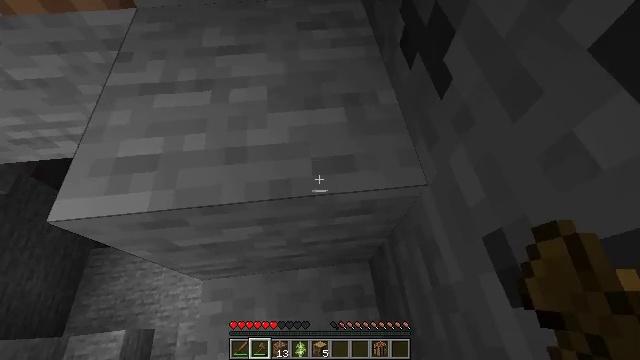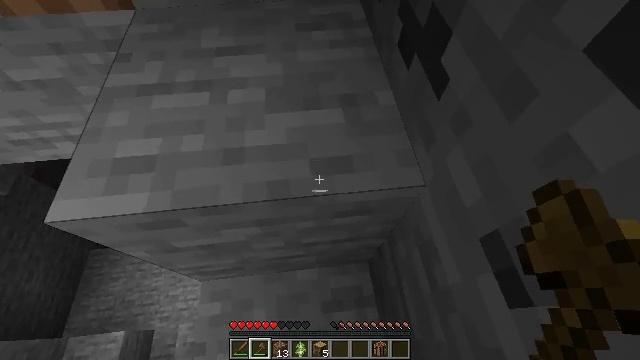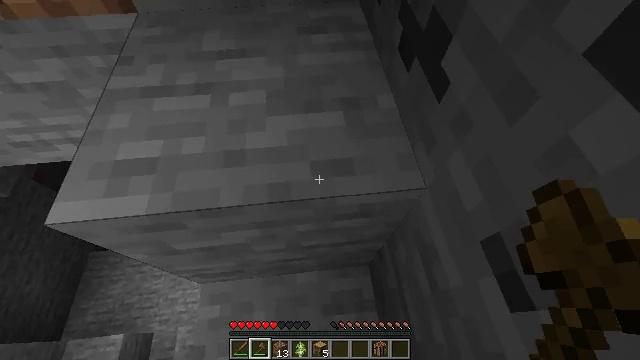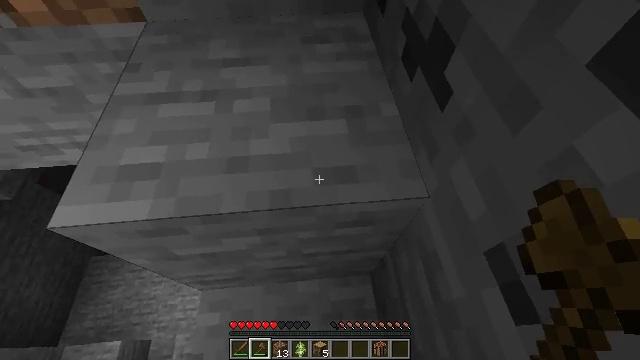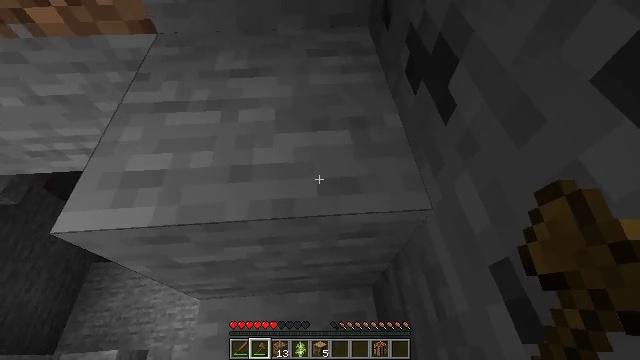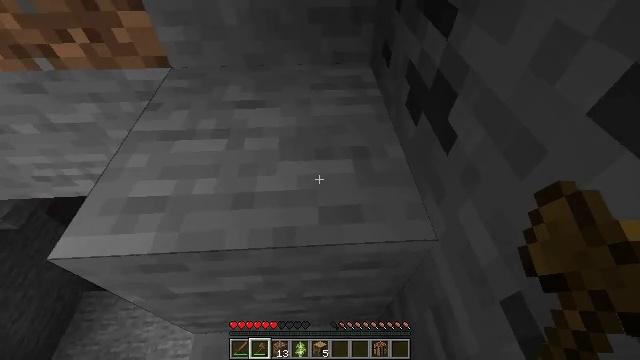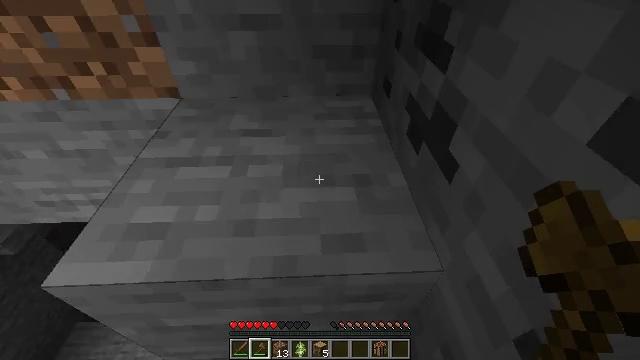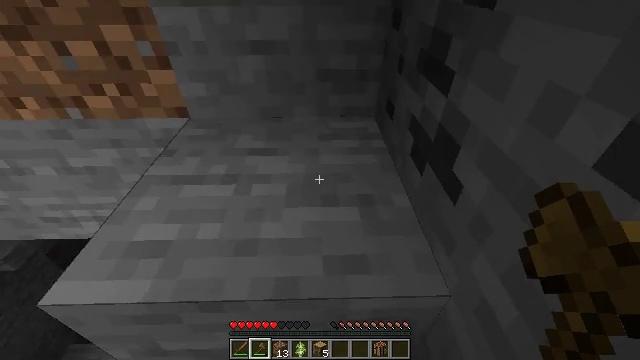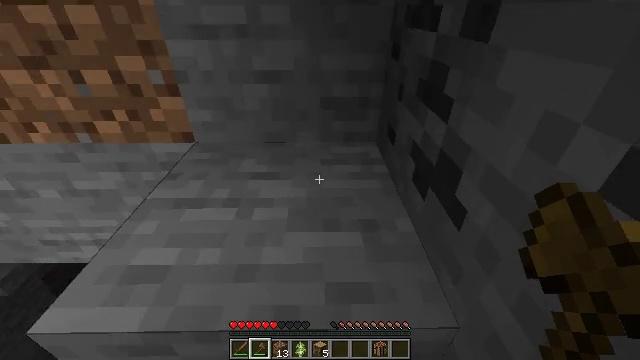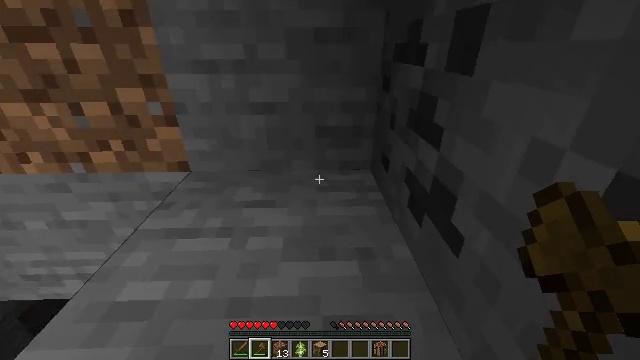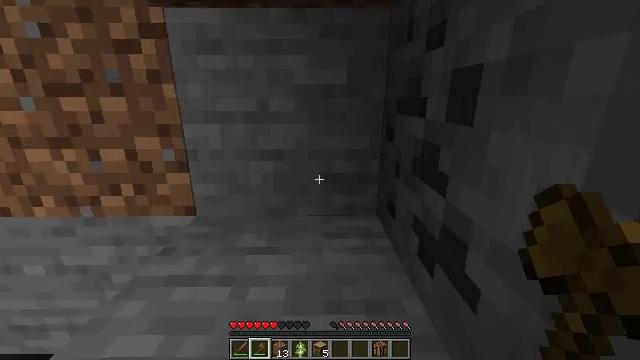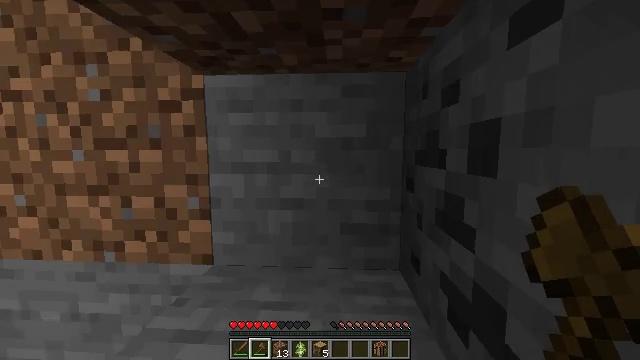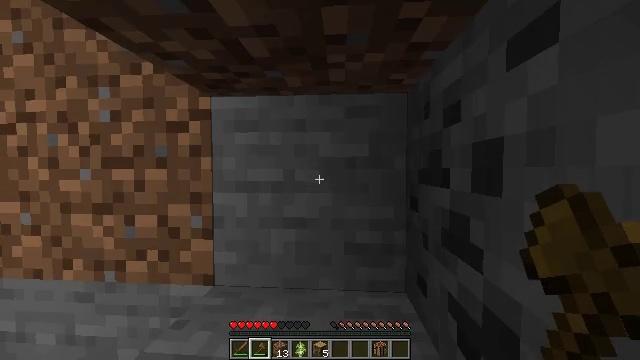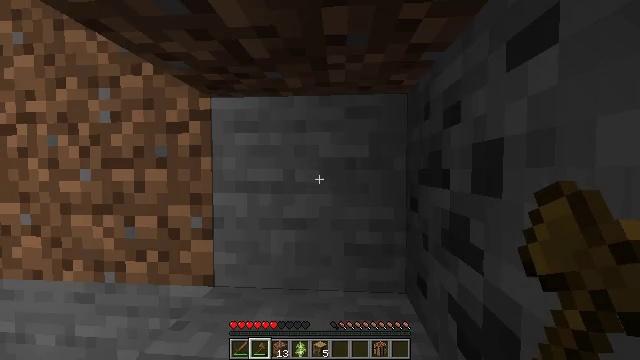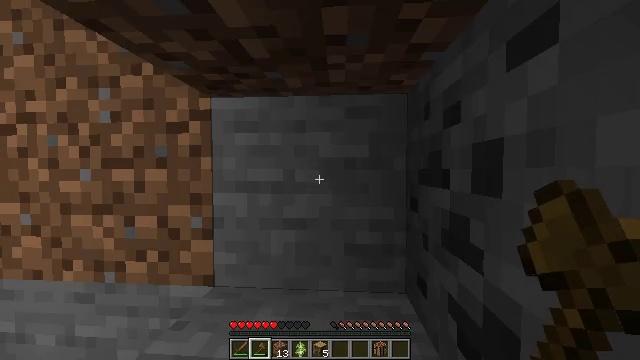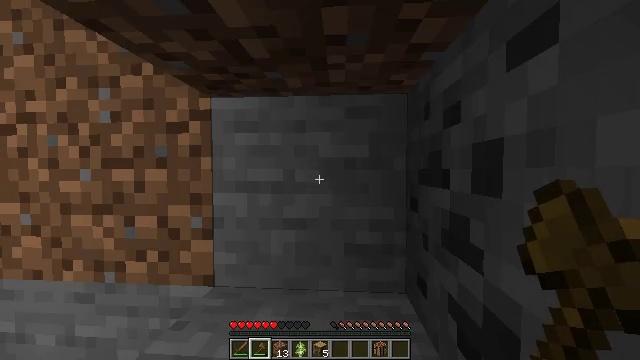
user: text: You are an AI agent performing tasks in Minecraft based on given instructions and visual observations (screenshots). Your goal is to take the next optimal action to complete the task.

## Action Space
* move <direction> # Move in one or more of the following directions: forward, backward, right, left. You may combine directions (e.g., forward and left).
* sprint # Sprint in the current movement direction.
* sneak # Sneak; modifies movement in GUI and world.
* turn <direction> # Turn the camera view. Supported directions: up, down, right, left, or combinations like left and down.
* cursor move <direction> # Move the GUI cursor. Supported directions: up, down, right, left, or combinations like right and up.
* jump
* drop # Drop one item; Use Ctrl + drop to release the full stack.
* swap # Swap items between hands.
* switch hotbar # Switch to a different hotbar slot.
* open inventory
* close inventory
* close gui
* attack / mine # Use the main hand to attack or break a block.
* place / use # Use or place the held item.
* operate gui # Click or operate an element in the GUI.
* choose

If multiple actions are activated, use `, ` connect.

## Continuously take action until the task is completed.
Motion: motion action
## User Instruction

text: Attack the ground to gather dirt.
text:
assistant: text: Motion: no_op
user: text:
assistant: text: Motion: no_op
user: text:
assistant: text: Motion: turn up
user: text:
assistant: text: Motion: turn left and up
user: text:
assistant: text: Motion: turn up
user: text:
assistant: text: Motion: turn up
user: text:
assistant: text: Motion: turn left and up
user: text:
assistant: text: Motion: turn up
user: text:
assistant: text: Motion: turn right and up
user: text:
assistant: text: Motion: turn left and up
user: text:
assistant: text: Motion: turn left and up
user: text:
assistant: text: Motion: turn up
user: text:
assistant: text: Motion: no_op
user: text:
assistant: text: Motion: no_op
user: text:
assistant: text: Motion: no_op
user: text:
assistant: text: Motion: no_op
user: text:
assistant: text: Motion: no_op
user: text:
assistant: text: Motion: no_op
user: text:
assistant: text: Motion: turn right and up
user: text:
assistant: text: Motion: turn right
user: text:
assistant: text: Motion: turn right
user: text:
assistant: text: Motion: turn left
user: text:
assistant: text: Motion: turn left and down
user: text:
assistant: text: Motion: move left, turn left and down
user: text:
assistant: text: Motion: move left
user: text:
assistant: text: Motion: move left, turn up
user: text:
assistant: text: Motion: turn right and up
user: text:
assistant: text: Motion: turn right and up
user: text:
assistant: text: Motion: turn right and up
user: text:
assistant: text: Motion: turn right and up